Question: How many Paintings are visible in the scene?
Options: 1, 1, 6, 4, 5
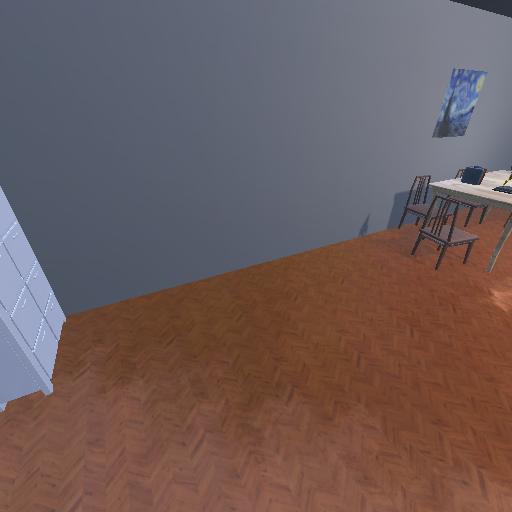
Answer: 1